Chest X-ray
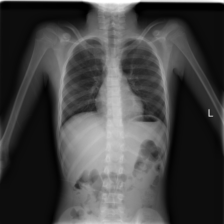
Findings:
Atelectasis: negative
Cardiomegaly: negative
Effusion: negative
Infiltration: negative
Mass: negative
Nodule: negative
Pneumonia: negative
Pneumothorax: negative
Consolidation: negative
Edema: negative
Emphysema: negative
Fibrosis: negative
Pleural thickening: negative
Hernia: negative